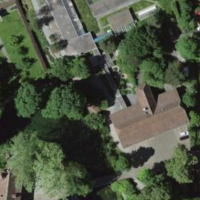
EUNIS habitat code: 55
Species observed at this site:
Chelidonium majus
Myathropa florea
Ichthyosaura alpestris